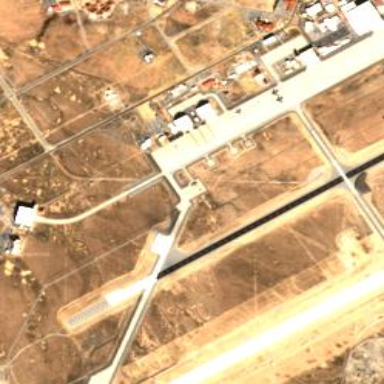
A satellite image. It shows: Apron at the airport.